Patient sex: M
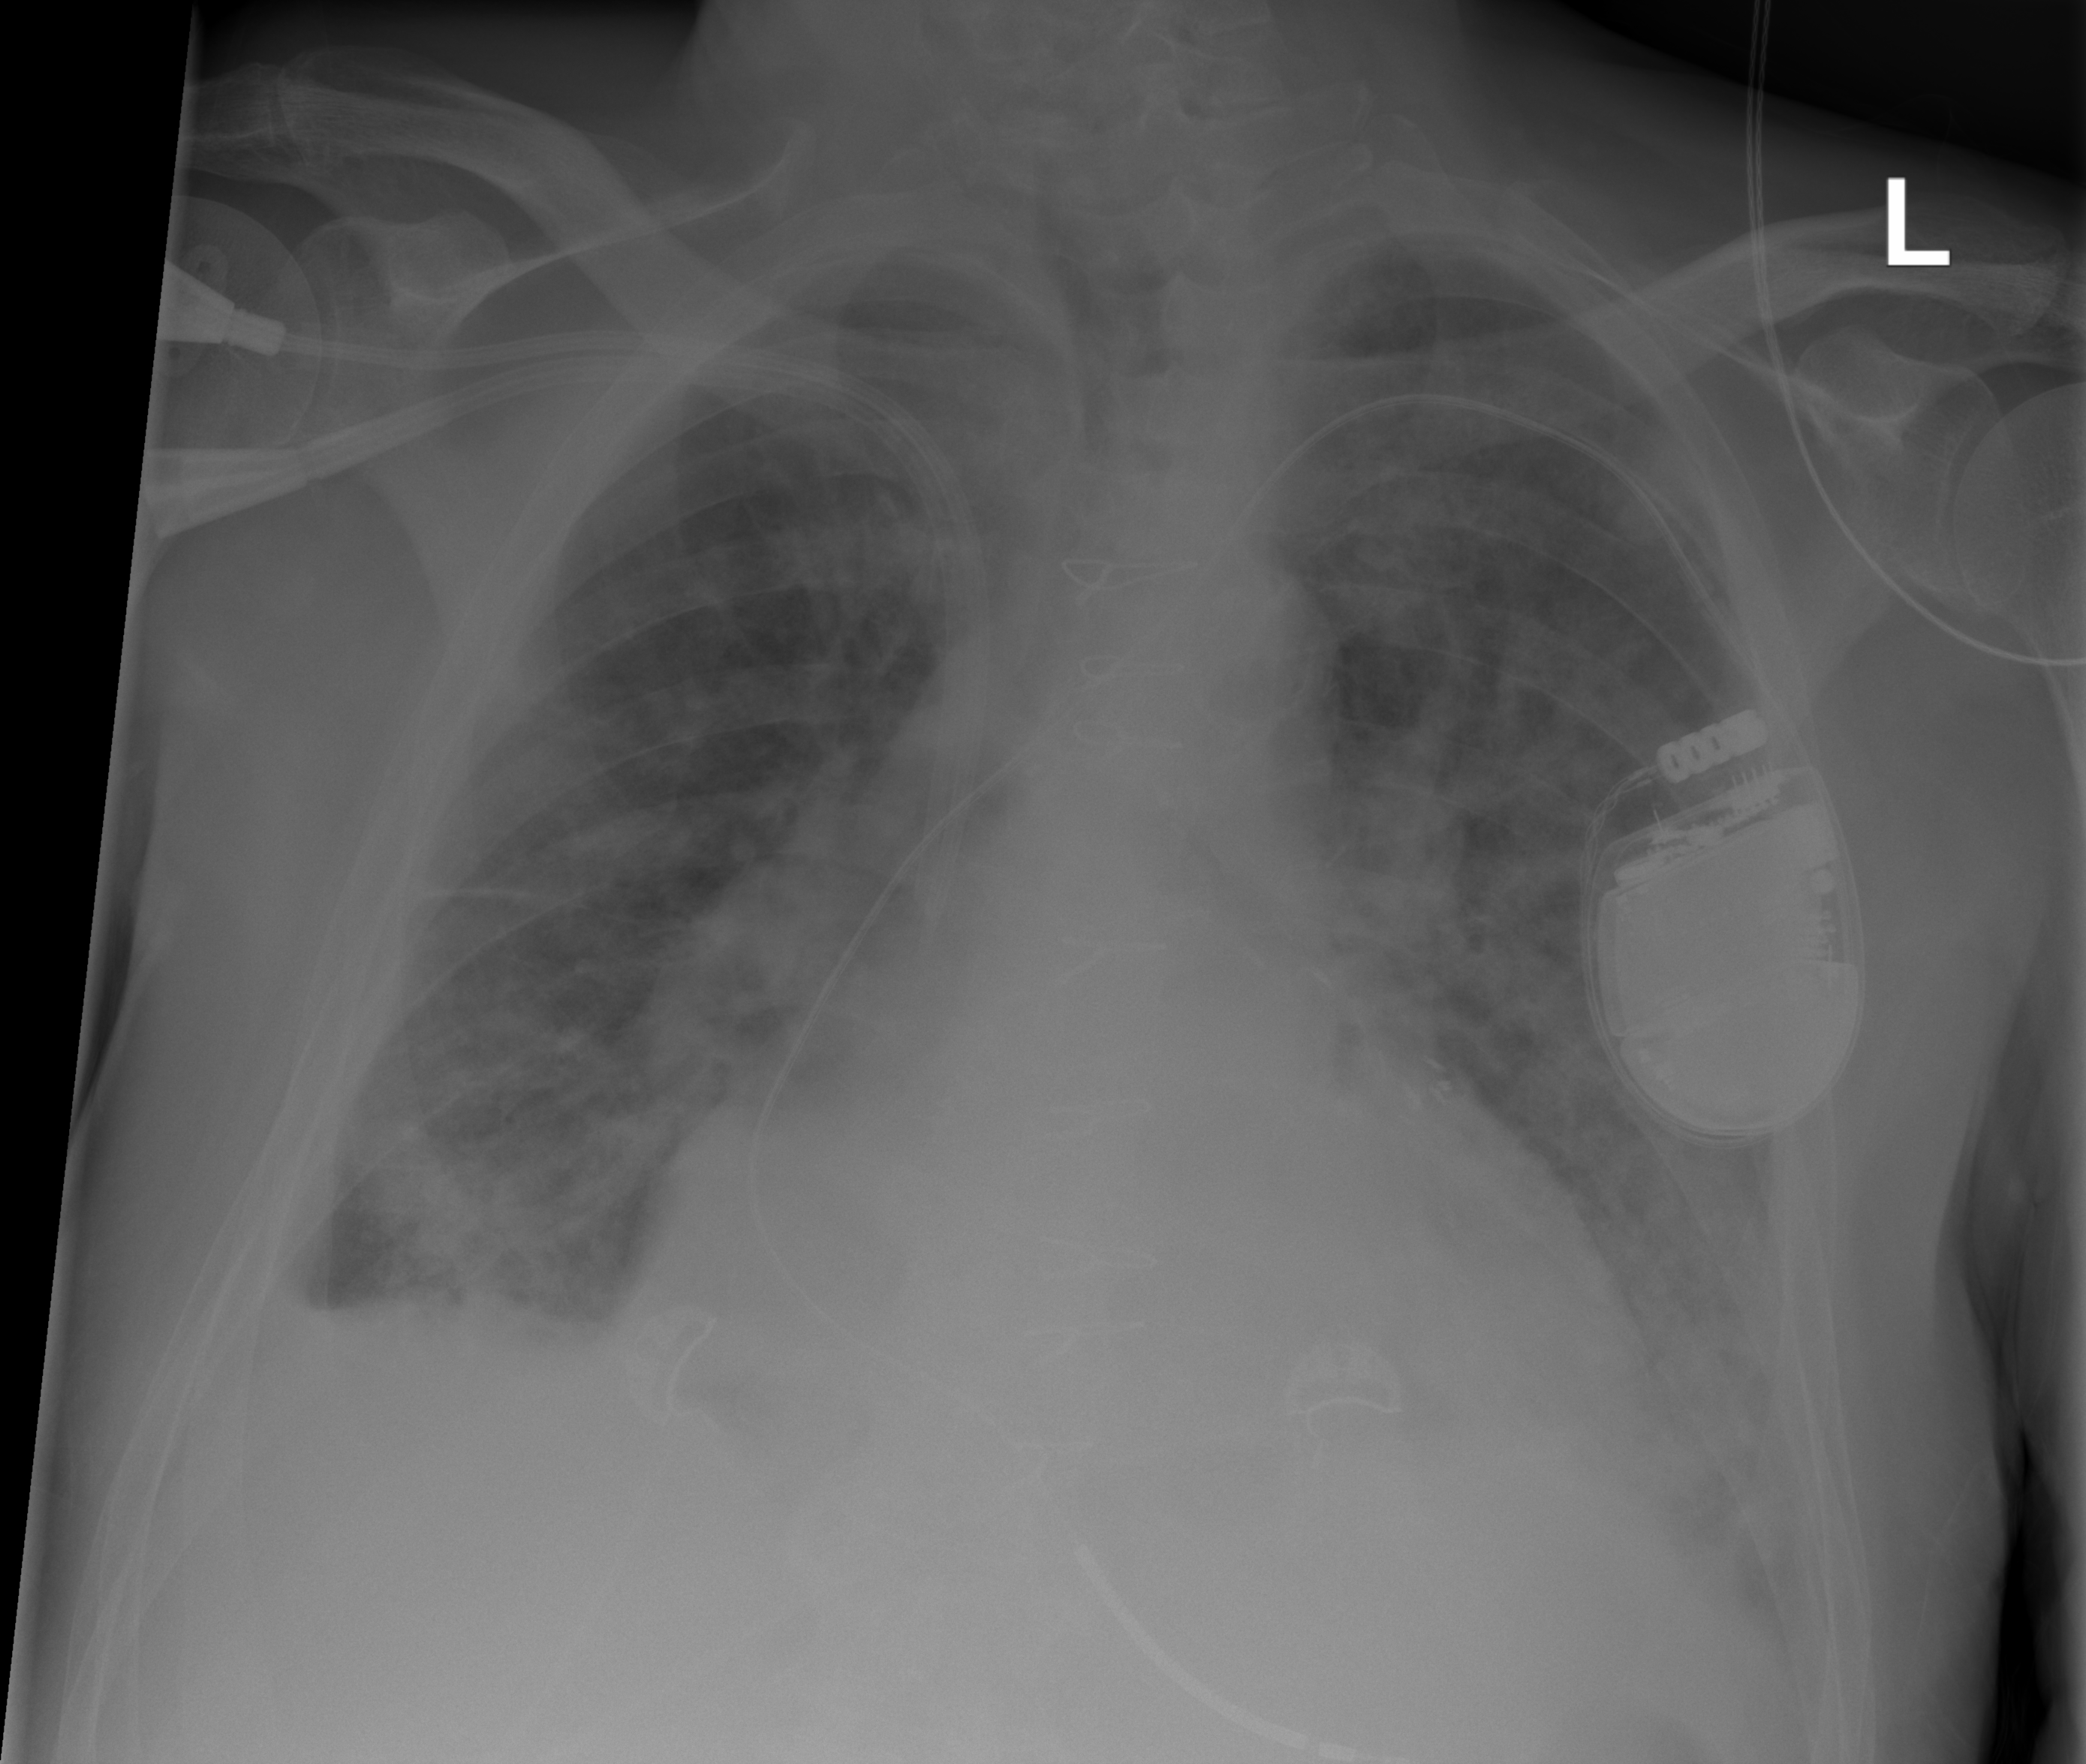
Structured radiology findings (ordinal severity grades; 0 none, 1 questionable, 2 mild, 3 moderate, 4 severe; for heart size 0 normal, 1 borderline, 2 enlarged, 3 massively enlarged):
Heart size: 2
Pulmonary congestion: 2
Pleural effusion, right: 2
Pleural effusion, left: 2
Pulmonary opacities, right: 2
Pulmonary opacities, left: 3
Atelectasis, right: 2
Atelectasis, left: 2